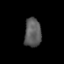
Tissue: prostate
Cell type: T cells
Senescence score: 0.2926
Nuclear area (px): 475
Mean DAPI intensity: 91.088